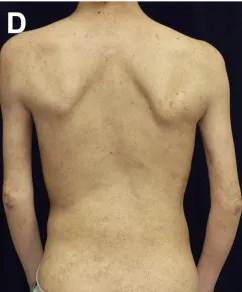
Lagophthalmos.
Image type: medical_photograph (skin_photograph)